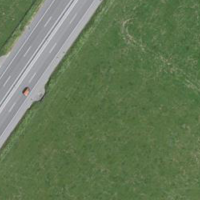
EUNIS habitat code: 57
Species observed at this site:
Milvus milvus